Question: I created a custom 'UIAlertView' (from scratch, not subclassed in any way) class that works very well, but I'm having an issue when the alert has a text field. In this particular instance, when I tap the email address field the keyboard appears under my popup alert. The view that this popup is called from also has a 'UITextField' (a comment box). I've noticed I only have this problem if I tap the popup text field (email address) AFTER taping the main view text field (comment box). The text fields are NOT using the same delegate.

Is there a way to force the keyboard to the front of the view hierarchy?
UPDATE:
Code to add text field to popup (this is one in my alert class 'PopupDialog.m')
'''
self.textField = [[UITextField alloc] initWithFrame:CGRectMake(0, 0, 100, 34)];
_textField.font = [UIFont fontWithName:@"GillSans" size:18];
_textField.borderStyle = UITextBorderStyleRoundedRect;
_textField.contentVerticalAlignment = UIControlContentVerticalAlignmentCenter;
_textField.backgroundColor = [UIColor white];
_textField.delegate = self;
_textField.placeholder = @"email@domain.com";
'''
It is later added to the popup view above the buttons. The semi-transparent black background and popup view are finally added to the view hierarchy by:
'''
[[[[UIApplication sharedApplication] windows] lastObject] addSubview:background];
[[[[UIApplication sharedApplication] windows] lastObject] addSubview:self];
'''
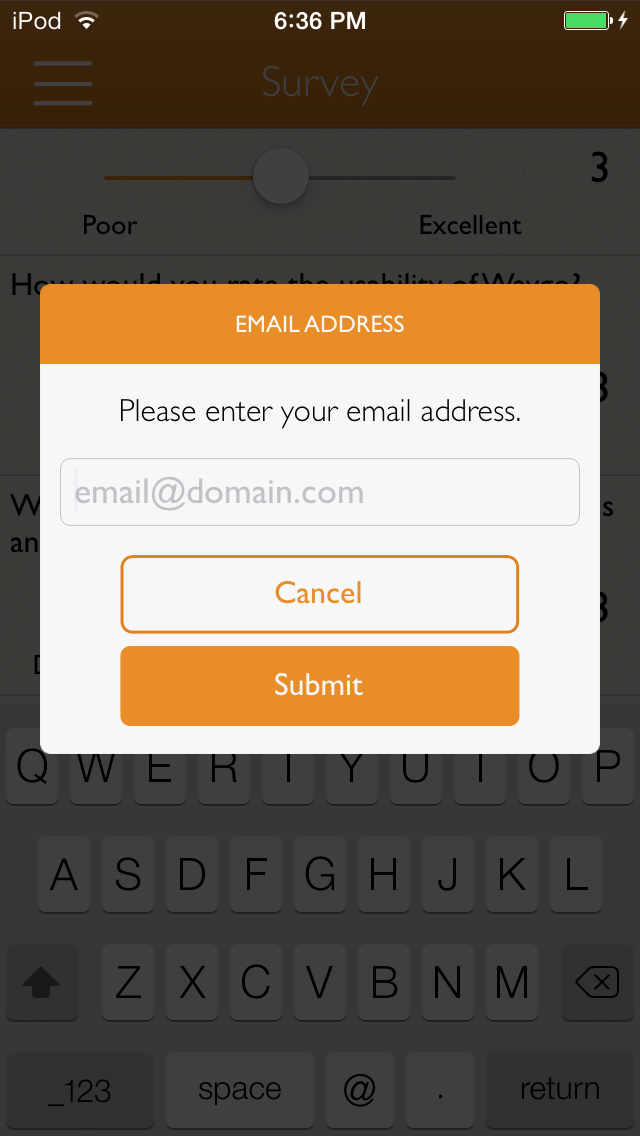
Answer: So it turns out the same keyboard that was presented for the 'comments' 'UITextField' (beneath the popup) was being used for the 'email' 'UITextField' in the popup. I had to move the popup and semi-transparent black background behind this keyboard view.
'''
int count = [[[UIApplication sharedApplication] windows] count];
[[[[UIApplication sharedApplication] windows] objectAtIndex:count - 2] addSubview:background];
[[[[UIApplication sharedApplication] windows] objectAtIndex:count - 2] addSubview:self];
'''
where the view at 'count - 1' is the keyboard view.